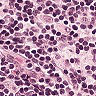
Metastatic tissue present: no